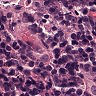
Metastatic tissue present: no